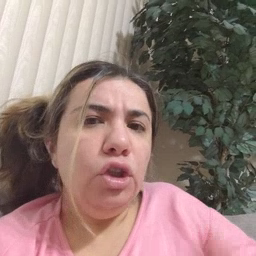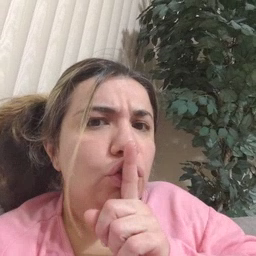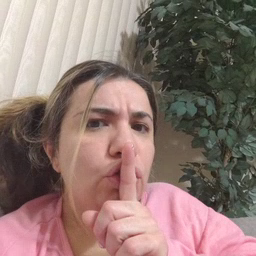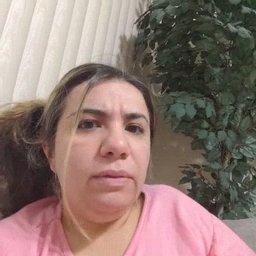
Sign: shhh